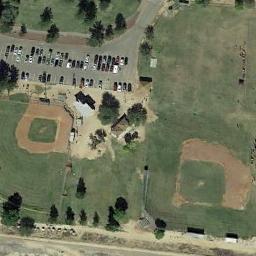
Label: baseball_diamond